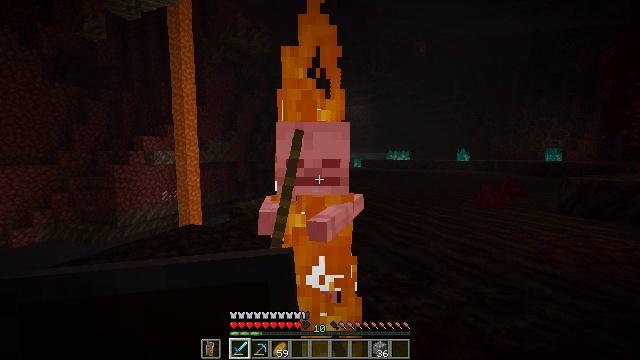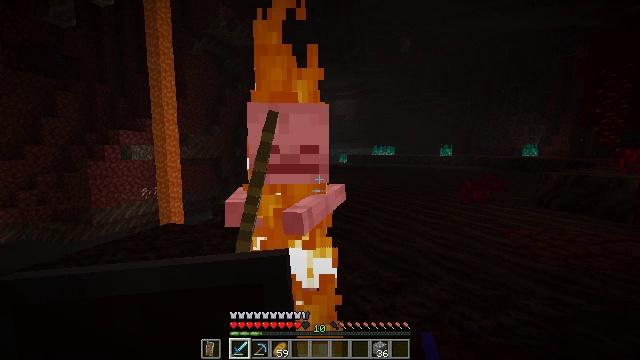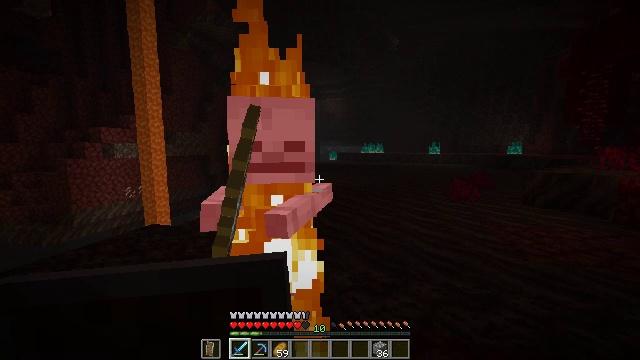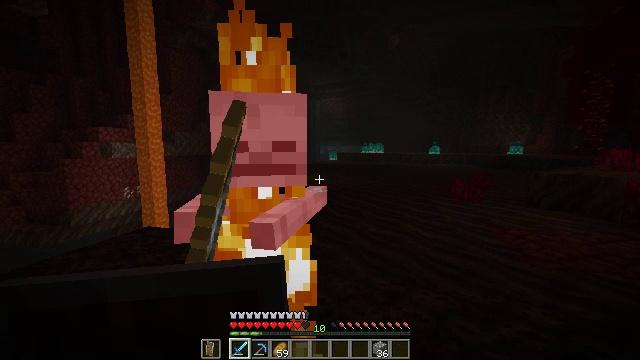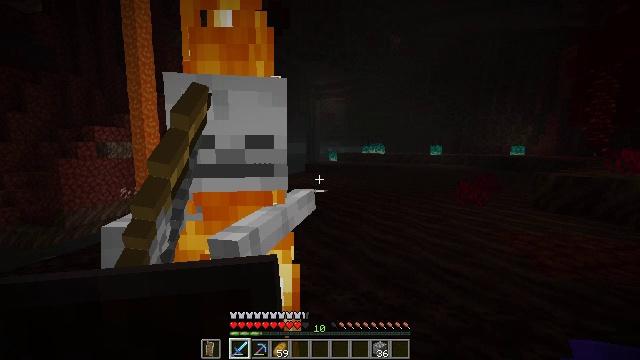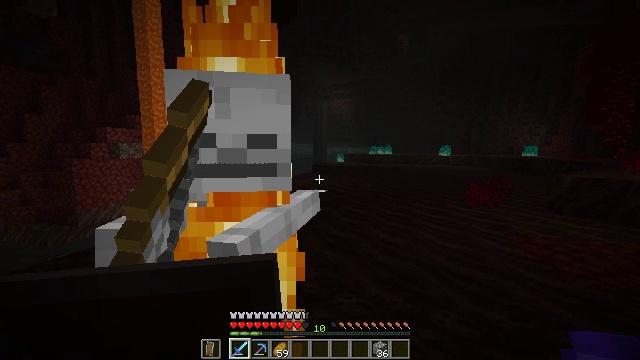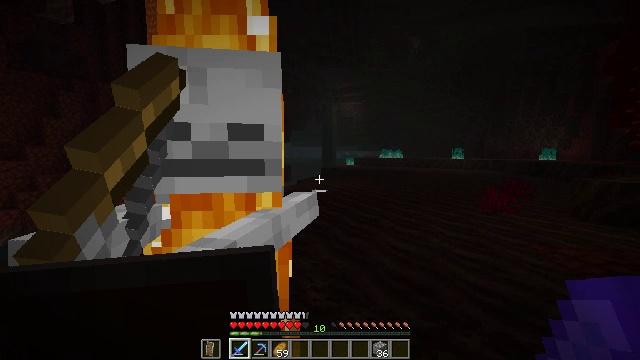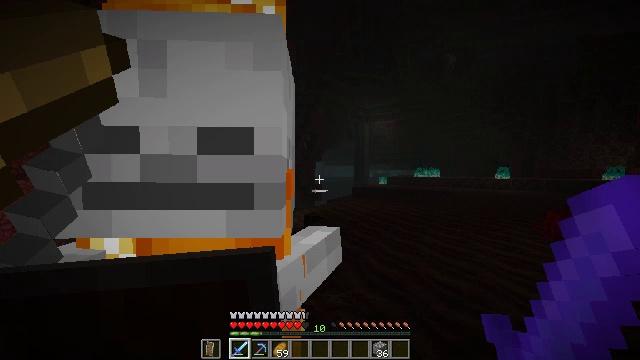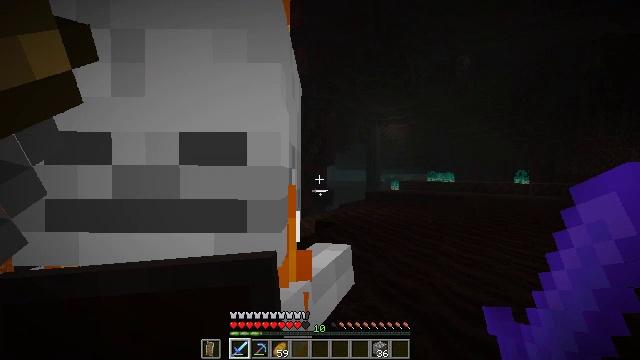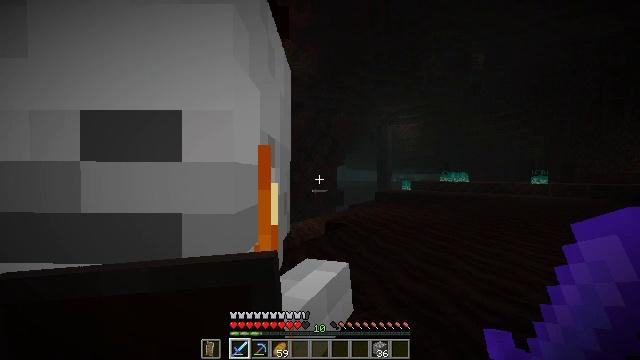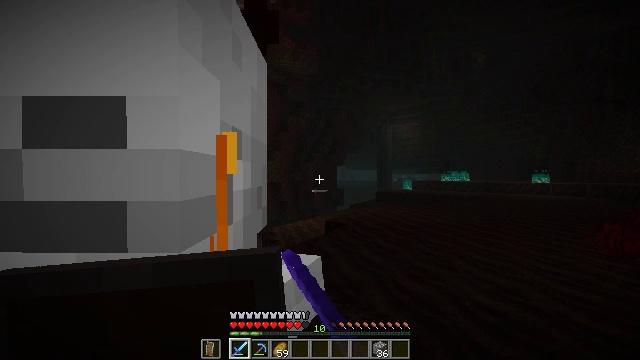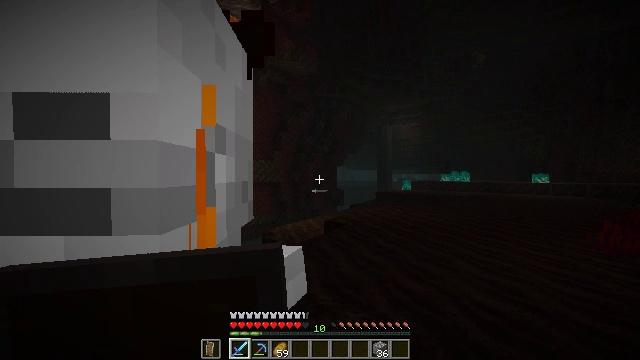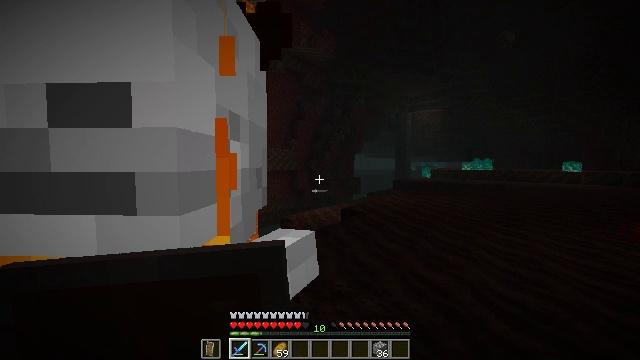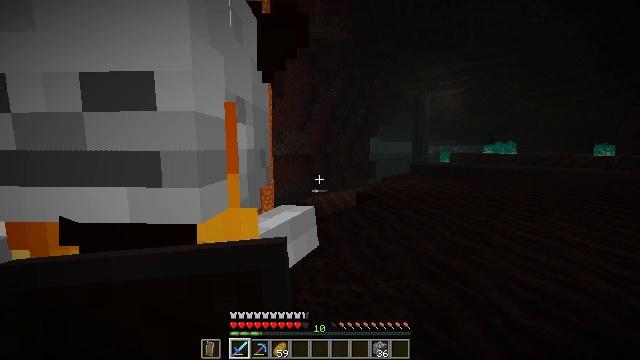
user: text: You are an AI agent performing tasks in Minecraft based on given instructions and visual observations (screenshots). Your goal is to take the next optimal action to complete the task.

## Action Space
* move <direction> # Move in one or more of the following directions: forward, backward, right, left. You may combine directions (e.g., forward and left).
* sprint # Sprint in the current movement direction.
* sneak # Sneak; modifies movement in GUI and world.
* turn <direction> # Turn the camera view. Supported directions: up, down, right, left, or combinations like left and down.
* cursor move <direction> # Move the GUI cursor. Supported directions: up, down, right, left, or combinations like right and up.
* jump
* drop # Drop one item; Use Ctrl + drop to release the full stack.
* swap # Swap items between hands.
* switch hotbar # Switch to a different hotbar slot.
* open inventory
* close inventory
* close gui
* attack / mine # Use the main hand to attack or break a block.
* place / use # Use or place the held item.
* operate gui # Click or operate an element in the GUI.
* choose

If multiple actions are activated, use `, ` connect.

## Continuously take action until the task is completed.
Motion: motion action
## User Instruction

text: Kill a skeleton.
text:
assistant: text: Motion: move forward, turn right and down
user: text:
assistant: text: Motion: move forward, turn right
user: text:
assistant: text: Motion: move forward
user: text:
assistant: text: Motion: move forward
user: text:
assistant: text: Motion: move forward, turn left
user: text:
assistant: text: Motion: move forward, turn left
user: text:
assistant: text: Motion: move forward, turn left and up
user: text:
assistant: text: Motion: move forward, turn left and up
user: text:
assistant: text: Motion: turn left, attack / mine
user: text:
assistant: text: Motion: attack / mine
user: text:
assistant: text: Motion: attack / mine
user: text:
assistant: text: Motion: turn left and down
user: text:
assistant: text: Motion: turn left and down
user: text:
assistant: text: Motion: no_op